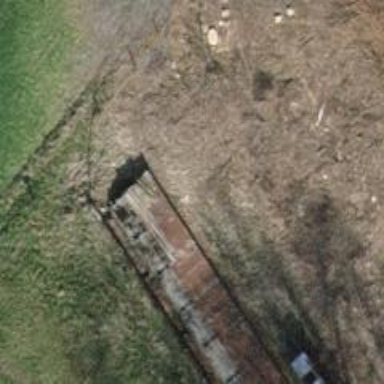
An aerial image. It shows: Retaining wall.